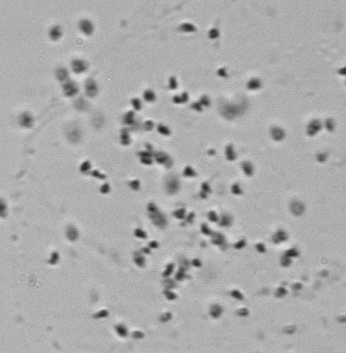
Label: Phaeocystis